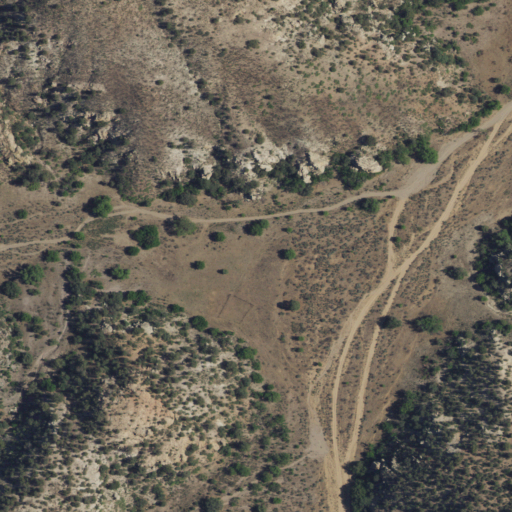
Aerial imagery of valley in New Mexico named Miller Canyon containing shrub, grassland, and evergreen forest